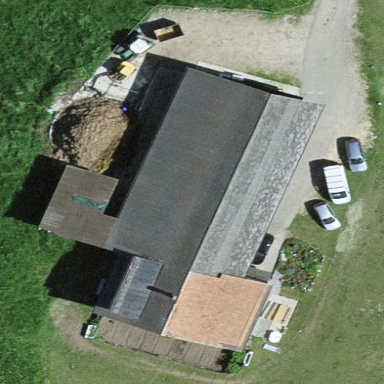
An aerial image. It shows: Farmyard area.